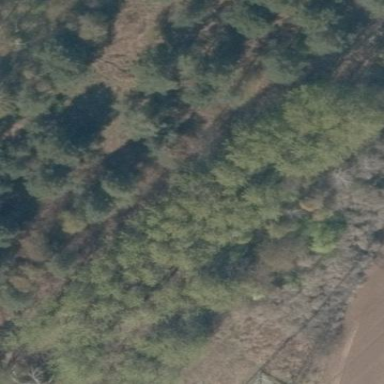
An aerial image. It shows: Forest area.